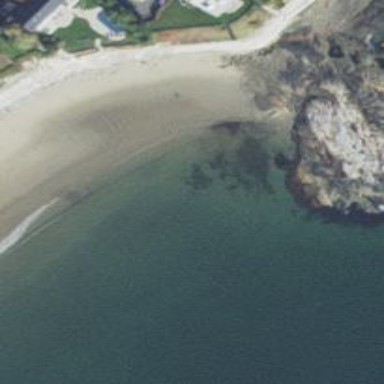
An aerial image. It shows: Rocky area with bare rock that is affected by tides.